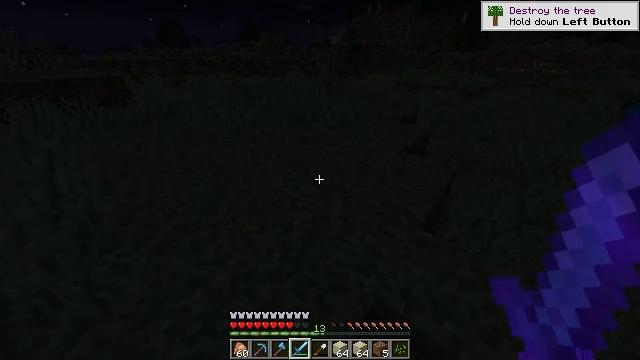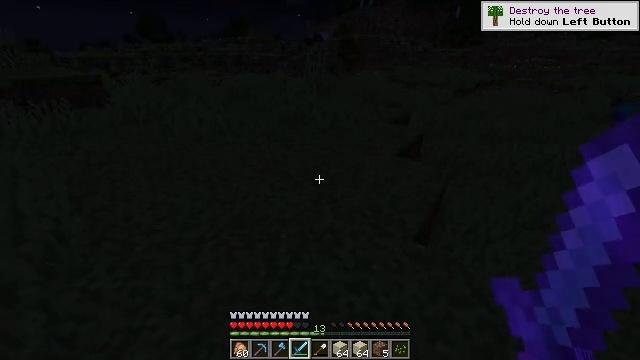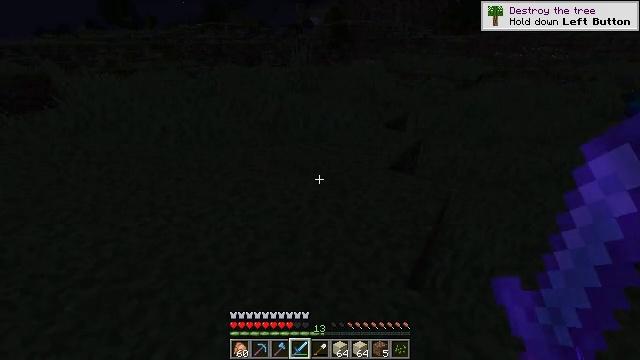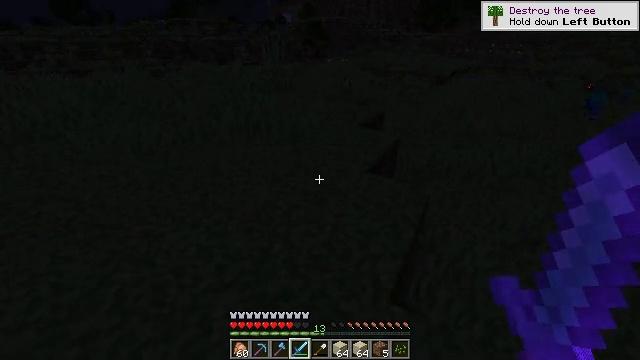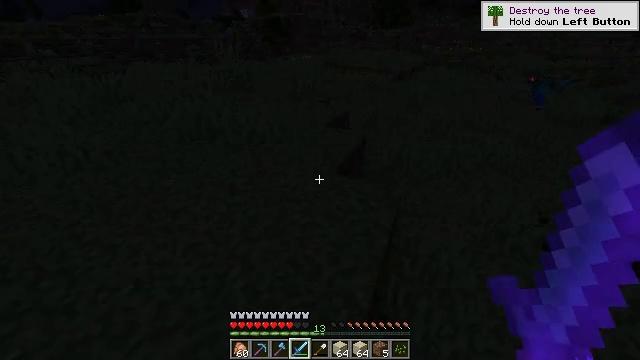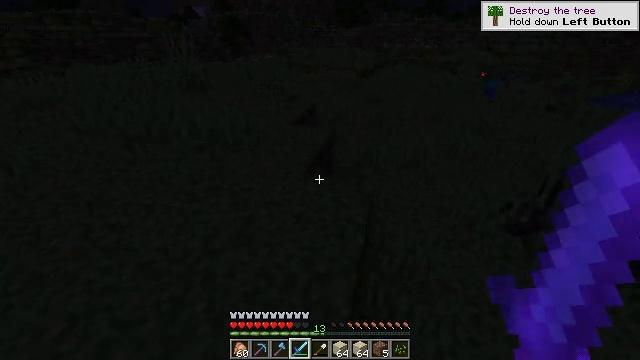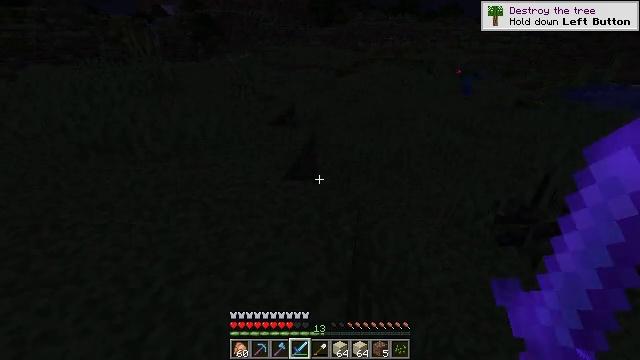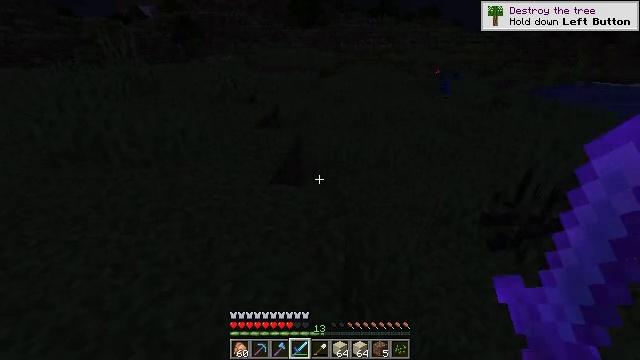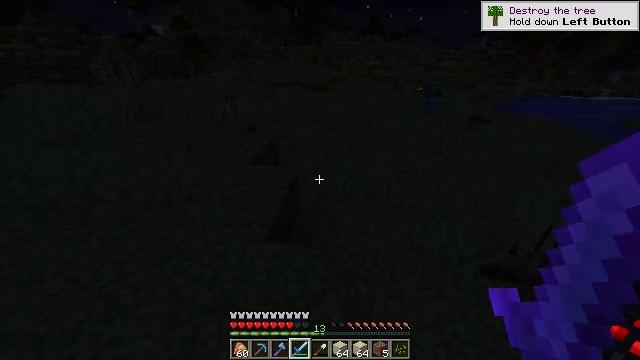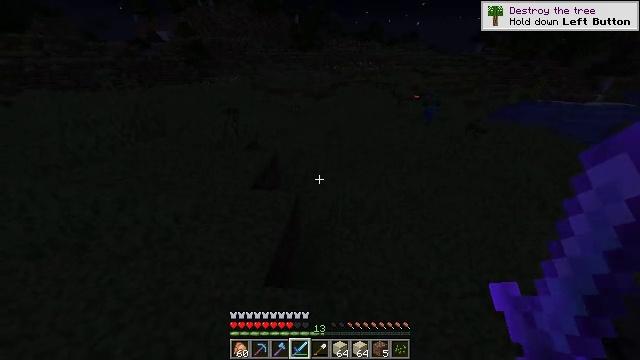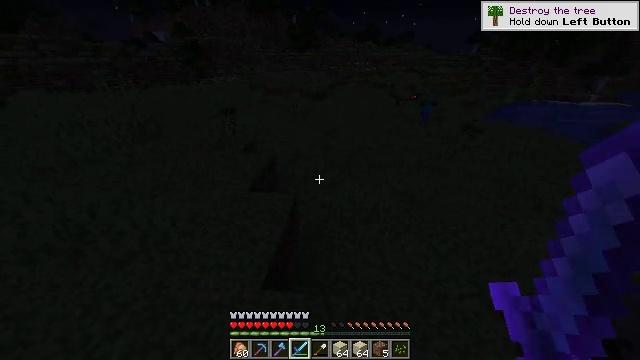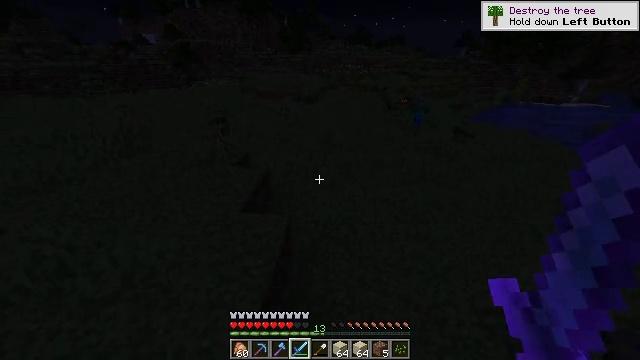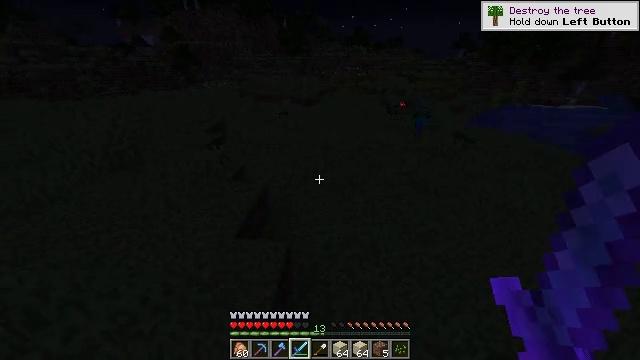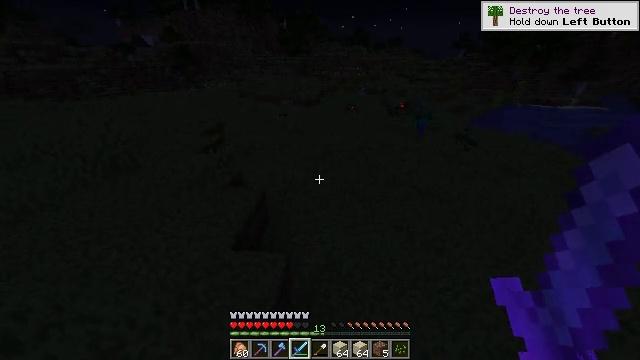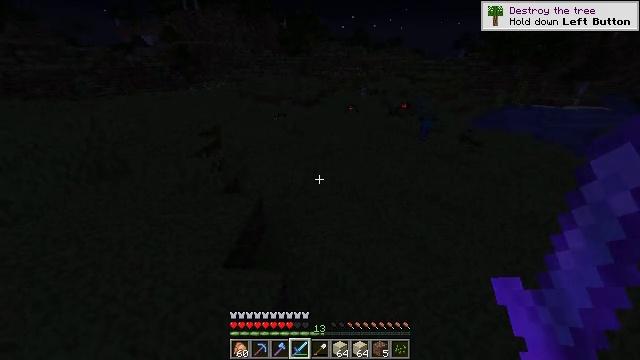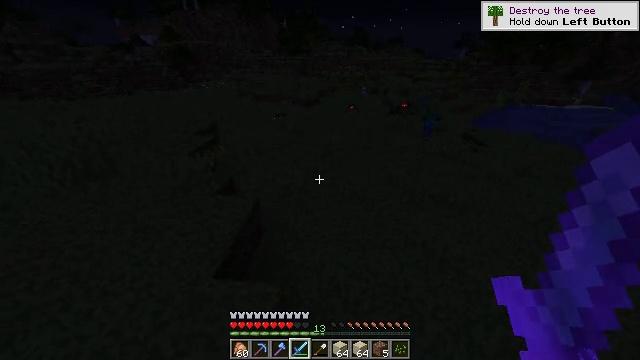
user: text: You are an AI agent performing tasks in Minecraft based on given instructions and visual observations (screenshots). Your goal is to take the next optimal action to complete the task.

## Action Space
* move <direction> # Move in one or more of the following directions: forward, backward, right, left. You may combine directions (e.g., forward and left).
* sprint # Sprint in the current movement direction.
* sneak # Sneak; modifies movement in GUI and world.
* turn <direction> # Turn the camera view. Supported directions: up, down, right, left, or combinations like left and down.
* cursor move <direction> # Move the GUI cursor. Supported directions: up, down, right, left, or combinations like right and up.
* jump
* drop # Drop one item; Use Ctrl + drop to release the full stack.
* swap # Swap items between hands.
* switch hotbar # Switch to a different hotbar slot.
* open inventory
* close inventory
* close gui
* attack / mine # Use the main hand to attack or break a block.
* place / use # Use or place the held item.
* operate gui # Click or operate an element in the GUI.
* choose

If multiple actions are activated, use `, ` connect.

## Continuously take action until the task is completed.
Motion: motion action
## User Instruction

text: Break oak leaves from the trees.
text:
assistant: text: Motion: move forward, turn right, jump
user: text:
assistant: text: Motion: move forward, turn right, jump
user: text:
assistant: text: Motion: move forward, turn right, jump
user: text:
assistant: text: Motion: move forward, turn right, jump
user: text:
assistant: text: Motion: move forward, sprint, turn right, jump
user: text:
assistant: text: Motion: move forward, sprint, turn right, jump
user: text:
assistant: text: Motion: move forward, sprint, turn right, jump
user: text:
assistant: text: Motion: move forward, sprint, turn right, jump
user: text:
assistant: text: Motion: move forward, jump
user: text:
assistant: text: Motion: move forward, jump
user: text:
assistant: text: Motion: move forward, turn right, jump
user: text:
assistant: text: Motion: move forward, jump
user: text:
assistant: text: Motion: move forward, jump
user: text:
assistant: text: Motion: move forward, jump
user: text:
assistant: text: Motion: move forward, jump
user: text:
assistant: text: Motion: move forward, jump
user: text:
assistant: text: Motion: move forward, jump
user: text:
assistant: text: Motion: move forward, sprint, jump
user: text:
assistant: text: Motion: move forward, sprint, jump
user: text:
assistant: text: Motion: move forward, sprint, jump
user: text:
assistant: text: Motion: move forward, sprint, jump
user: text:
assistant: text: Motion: move forward, sprint, jump
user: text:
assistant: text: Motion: move forward, jump
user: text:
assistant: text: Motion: move forward, jump
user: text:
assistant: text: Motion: move forward, jump
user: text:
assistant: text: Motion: move forward, jump
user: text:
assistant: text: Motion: move forward, jump
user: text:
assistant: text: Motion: move forward, turn left, jump
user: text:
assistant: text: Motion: move forward, turn left, jump
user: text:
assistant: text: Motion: move forward, turn left, jump